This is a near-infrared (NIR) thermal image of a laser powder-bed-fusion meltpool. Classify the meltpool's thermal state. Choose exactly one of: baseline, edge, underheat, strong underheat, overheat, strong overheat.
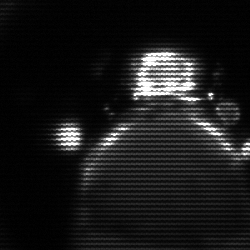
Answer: edge